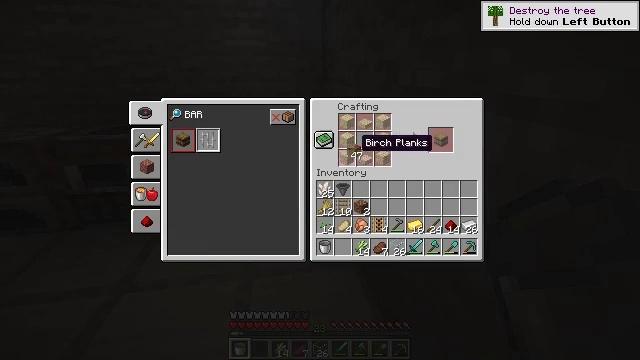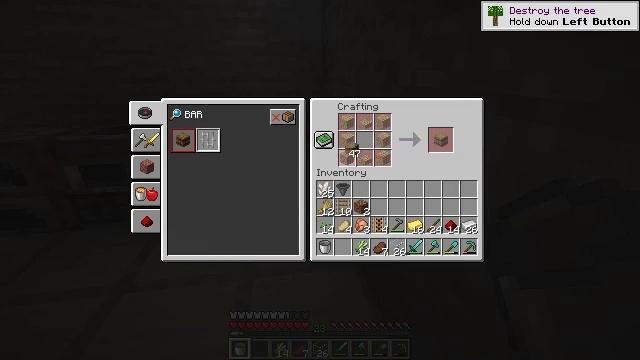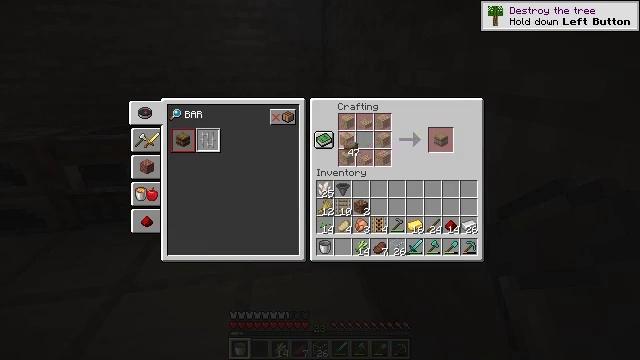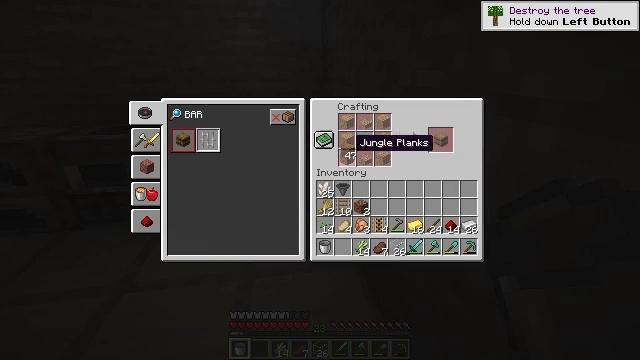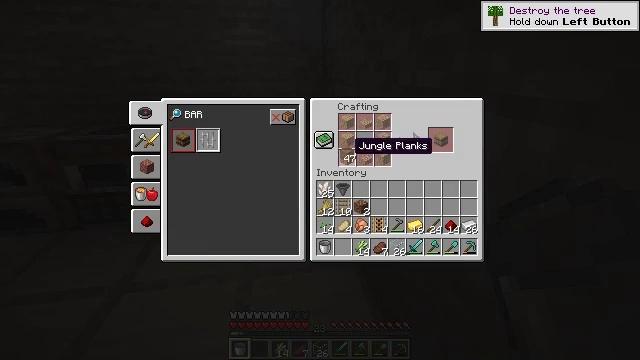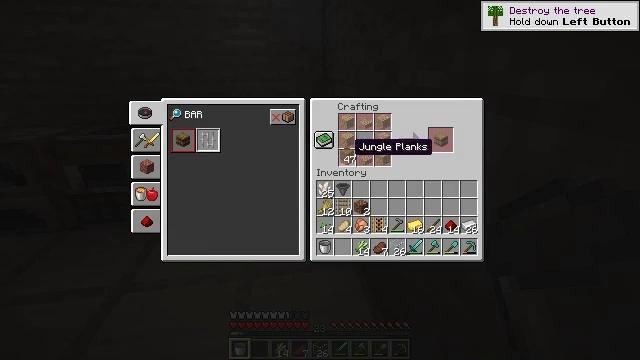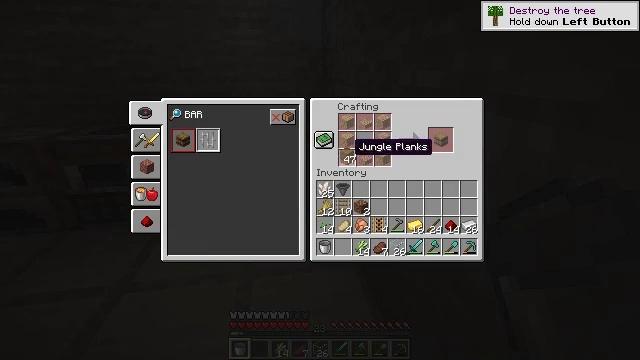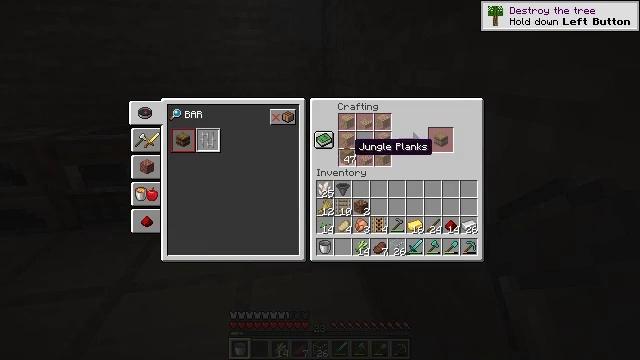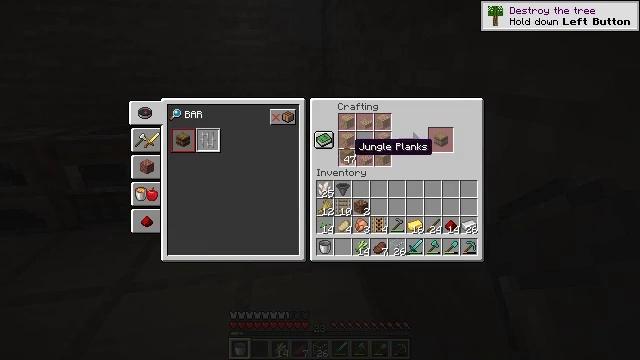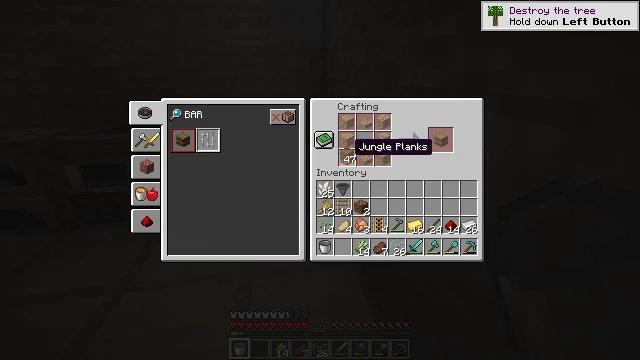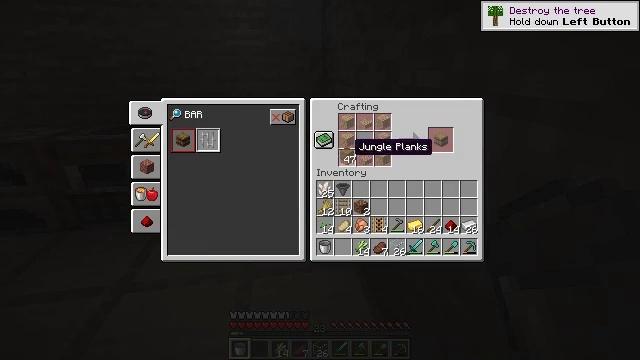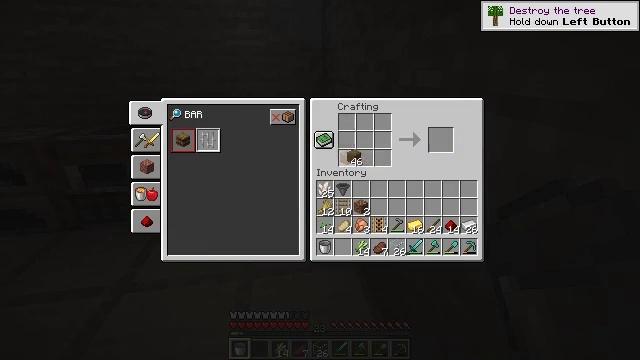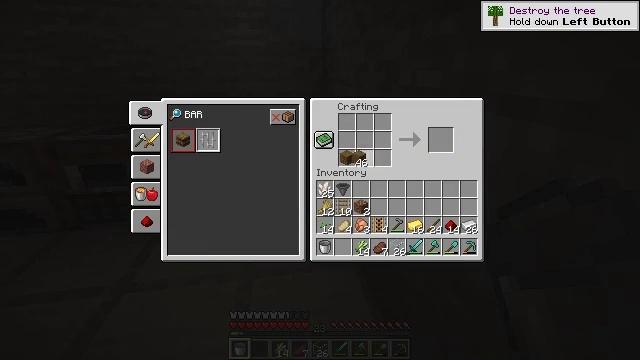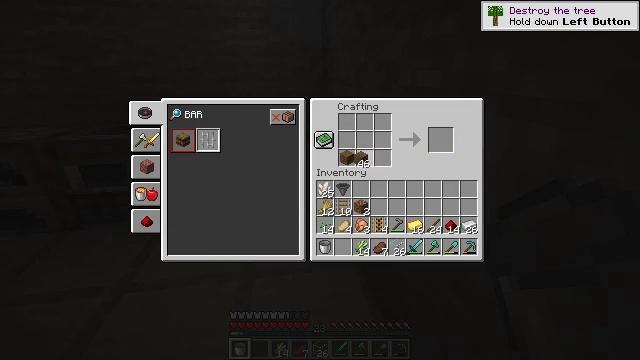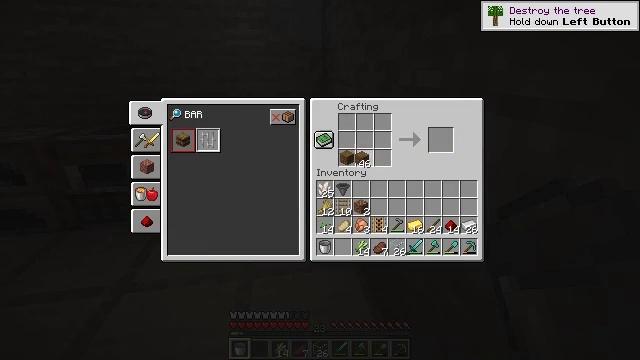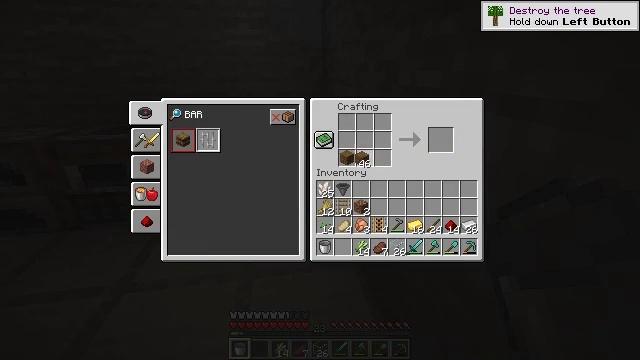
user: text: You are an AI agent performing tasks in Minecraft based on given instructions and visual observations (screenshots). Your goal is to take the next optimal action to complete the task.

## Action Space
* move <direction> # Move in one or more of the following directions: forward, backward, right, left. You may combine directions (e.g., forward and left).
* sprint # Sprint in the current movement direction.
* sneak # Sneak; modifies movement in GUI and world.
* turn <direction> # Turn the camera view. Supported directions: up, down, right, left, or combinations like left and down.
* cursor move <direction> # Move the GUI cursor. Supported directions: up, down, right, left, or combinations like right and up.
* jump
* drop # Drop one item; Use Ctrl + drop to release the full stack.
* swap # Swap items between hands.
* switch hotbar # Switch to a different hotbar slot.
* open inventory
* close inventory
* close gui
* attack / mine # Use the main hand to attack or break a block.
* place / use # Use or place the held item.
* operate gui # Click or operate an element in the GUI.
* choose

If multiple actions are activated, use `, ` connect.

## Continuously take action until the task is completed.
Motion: motion action
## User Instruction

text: Make a spruce slab with spruce planks.
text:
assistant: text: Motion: no_op
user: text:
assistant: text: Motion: no_op
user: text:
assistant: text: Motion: no_op
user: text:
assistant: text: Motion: no_op
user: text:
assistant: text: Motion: no_op
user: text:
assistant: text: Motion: no_op
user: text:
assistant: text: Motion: no_op
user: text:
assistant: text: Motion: use / place
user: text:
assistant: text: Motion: use / place
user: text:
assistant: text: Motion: use / place
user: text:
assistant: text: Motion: turn right
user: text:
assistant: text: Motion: no_op
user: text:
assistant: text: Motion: no_op
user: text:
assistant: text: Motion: no_op
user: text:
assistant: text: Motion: no_op
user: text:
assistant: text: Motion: no_op
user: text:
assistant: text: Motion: no_op
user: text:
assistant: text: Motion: no_op
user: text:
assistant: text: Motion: use / place
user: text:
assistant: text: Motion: use / place
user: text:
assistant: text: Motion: use / place
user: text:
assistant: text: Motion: no_op
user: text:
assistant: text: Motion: no_op
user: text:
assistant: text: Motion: no_op
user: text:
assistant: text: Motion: no_op
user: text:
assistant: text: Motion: no_op
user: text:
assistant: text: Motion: no_op
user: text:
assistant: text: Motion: no_op
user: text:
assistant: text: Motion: no_op
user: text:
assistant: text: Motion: no_op